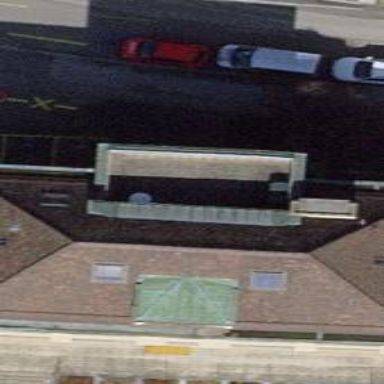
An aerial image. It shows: School building.